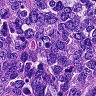
Metastatic tissue present: yes